Current action and preconditions to check: trajectory_clear

Your task: For each precondition in the list above, predict whether it will hold at this action.

Consider the current scene as observed from the mobile robot's camera, and analyze the predicted future states of all dynamic agents (e.g., people, animals, vehicles, or any moving entities) within the NEXT SECOND.

IMPORTANT: Only answer "very likely" if you are absolutely certain—based on strong, clear evidence—that a dynamic agent will violate the precondition in the predicted future state. Do NOT answer "very likely" for unlikely, ambiguous, or low-probability risks.

Ask yourself for each precondition: Is there a high probability, with clear and convincing evidence, that the predicted future states of any dynamic agent will interfere with the predicted future state of the currently executing action within the NEXT SECOND, causing that precondition to fail?

Assess the risk level based on these predictions. Use "likely" or "very likely" if motions create a clear risk of interference.

Use "neutral" or "improbable" if agents are nearby but their predicted paths are clearly diverging or non-conflicting.

Failure Risk Categories: "very improbable", "improbable", "neutral", "likely", "very likely"

Answer Format: Output ONLY the probability_of_failure value from these categories: "very improbable", "improbable", "neutral", "likely", "very likely"

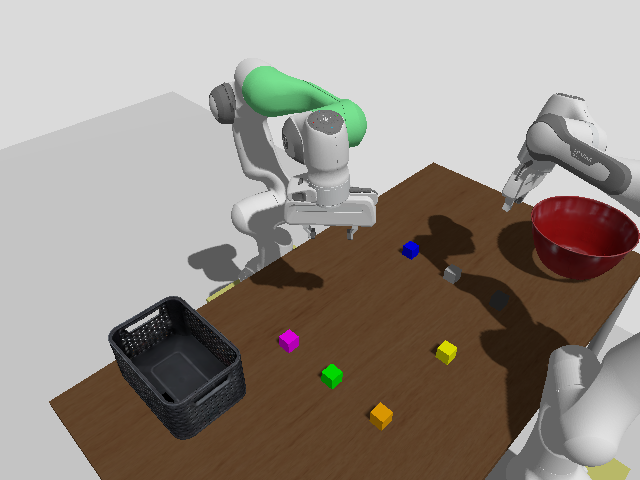

Answer: very improbable